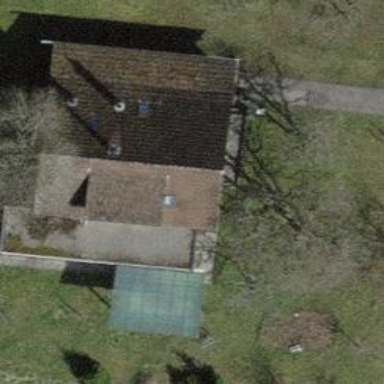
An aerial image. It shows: Residential house.